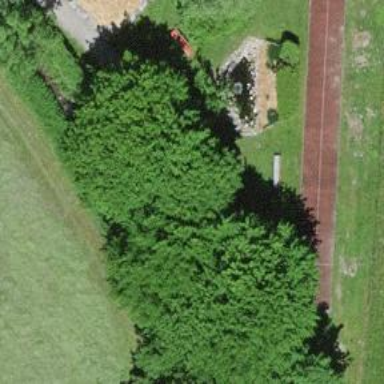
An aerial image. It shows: Red bench.